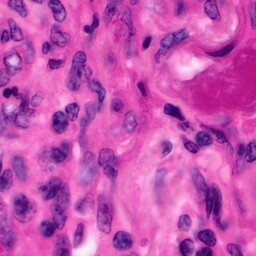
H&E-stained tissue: Pancreatic